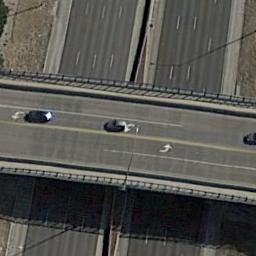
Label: overpass